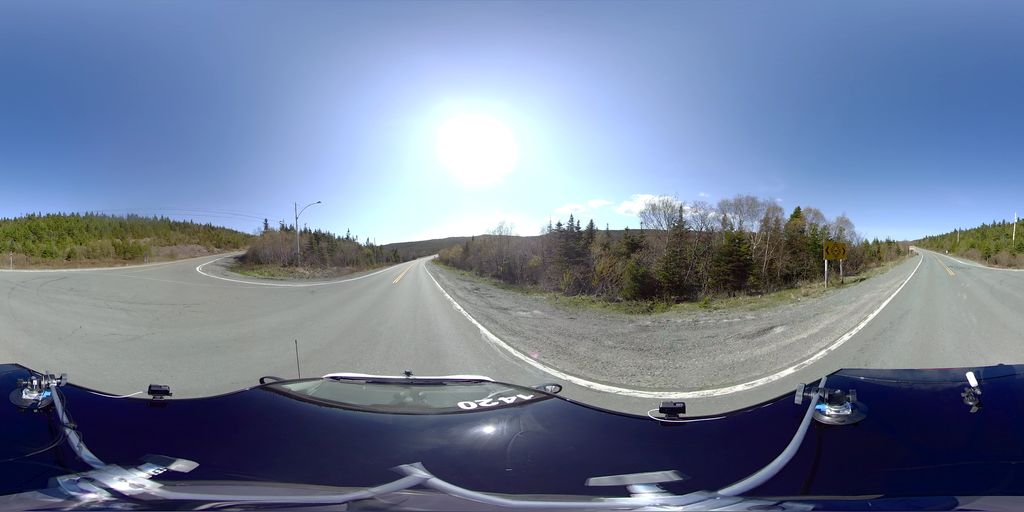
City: st_johns